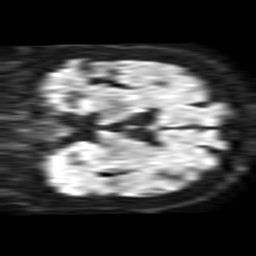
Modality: TRACE
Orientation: coronal
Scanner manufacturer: philips
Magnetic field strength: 1.5 T
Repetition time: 3.412 s
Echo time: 0.06922 s